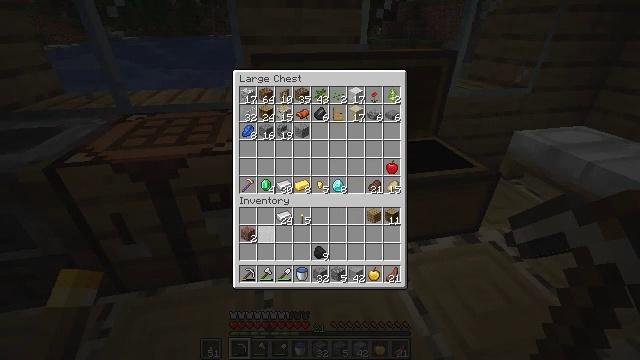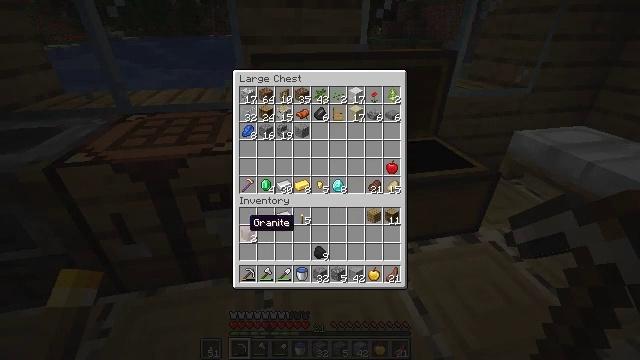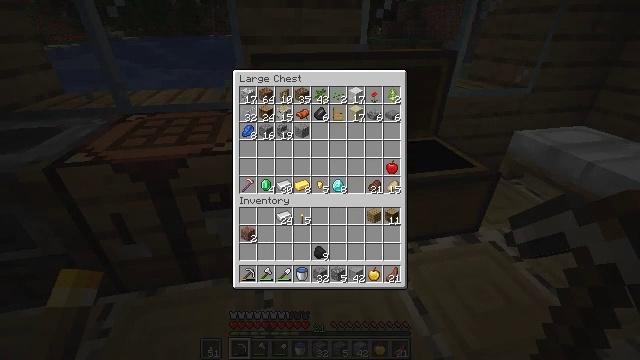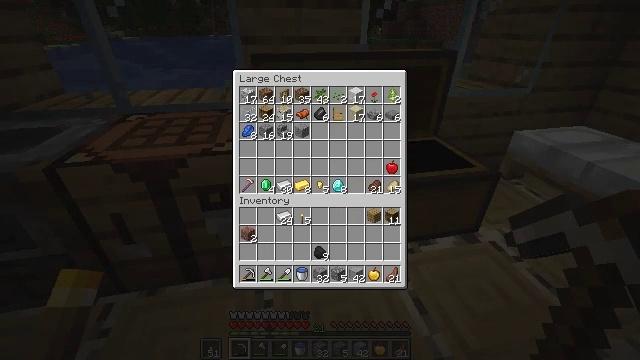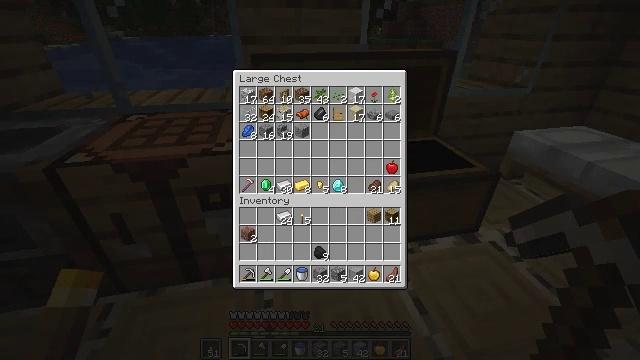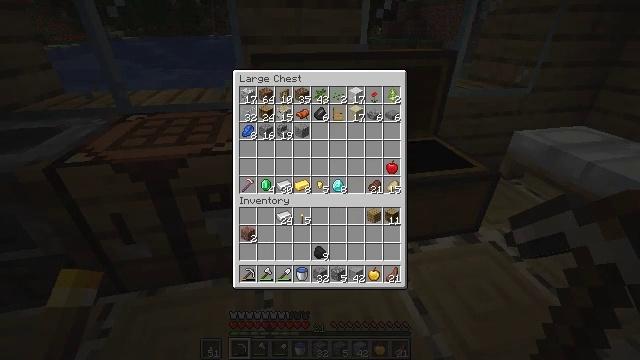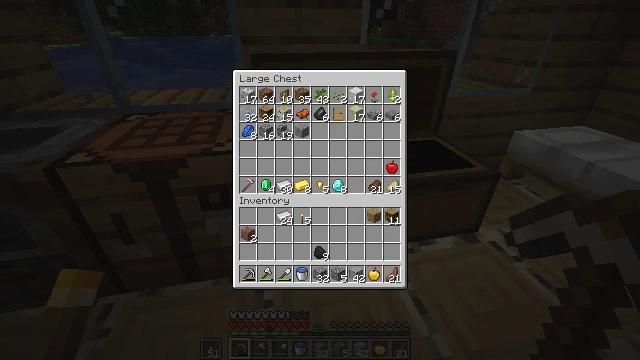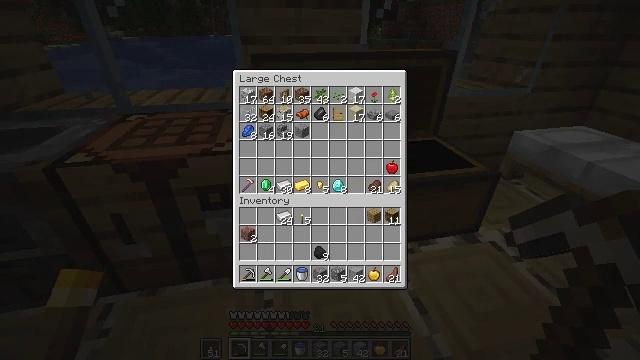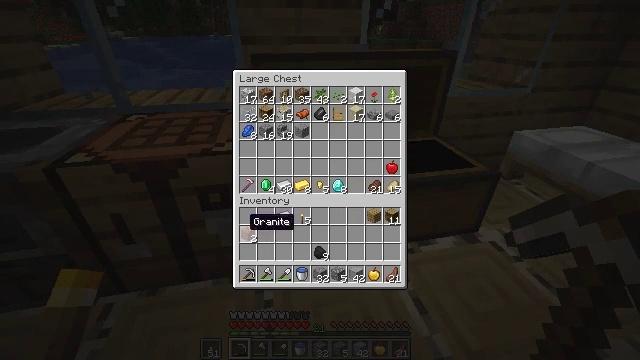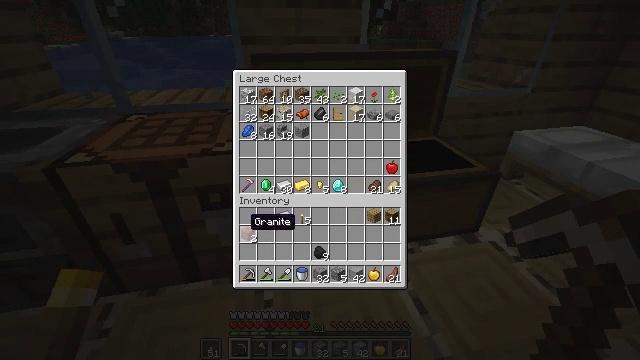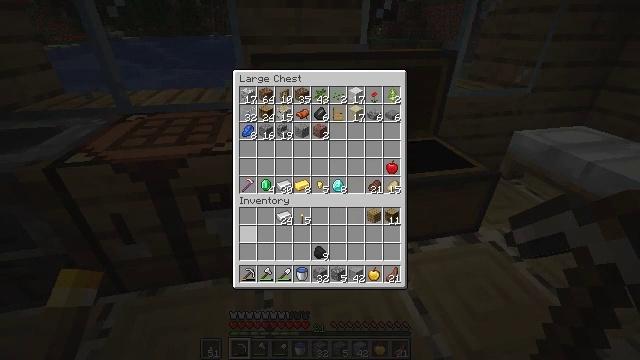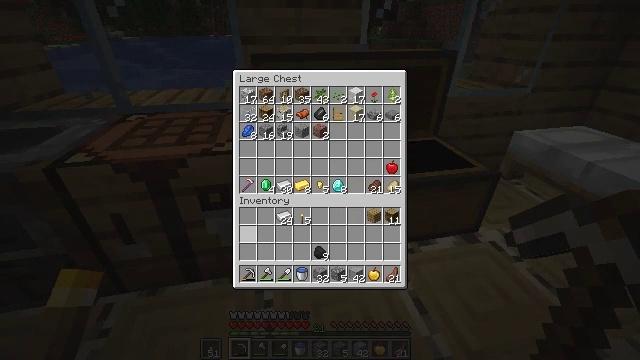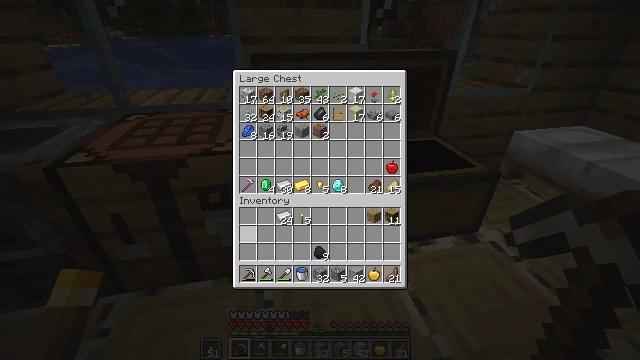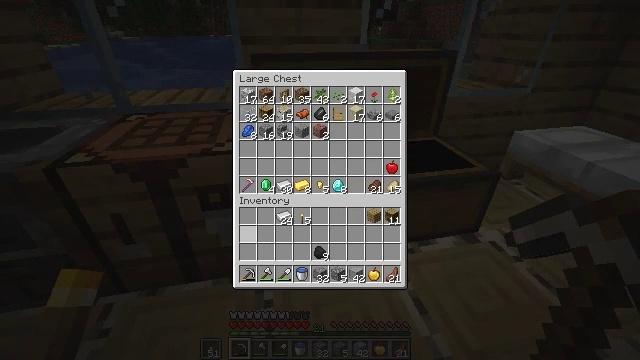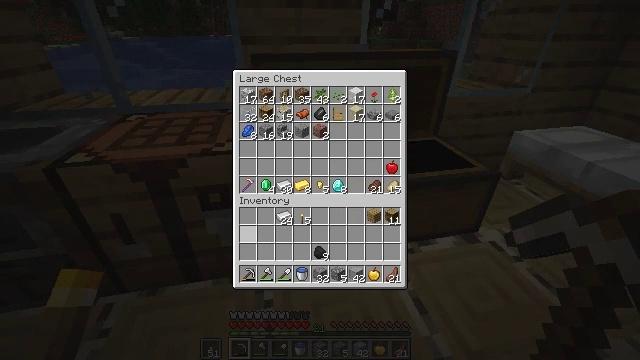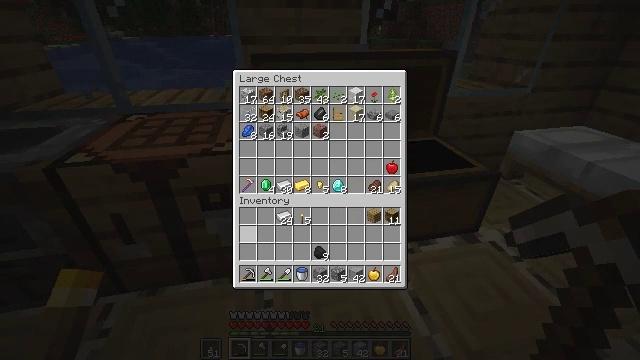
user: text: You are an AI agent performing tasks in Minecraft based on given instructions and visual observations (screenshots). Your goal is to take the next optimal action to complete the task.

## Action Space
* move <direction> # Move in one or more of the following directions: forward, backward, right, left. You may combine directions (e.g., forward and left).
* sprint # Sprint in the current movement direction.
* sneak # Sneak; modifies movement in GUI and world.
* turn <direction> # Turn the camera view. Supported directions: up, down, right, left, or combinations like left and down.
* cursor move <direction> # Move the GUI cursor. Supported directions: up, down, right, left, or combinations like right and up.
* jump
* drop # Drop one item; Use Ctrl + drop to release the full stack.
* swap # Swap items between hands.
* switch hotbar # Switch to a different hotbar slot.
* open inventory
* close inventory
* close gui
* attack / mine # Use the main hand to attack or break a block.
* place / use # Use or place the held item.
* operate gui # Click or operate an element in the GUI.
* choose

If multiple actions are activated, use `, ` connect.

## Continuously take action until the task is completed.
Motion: motion action
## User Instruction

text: Remove the torch from its spot.
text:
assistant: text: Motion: sneak, cursor move left
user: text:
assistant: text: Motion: sneak, cursor move left
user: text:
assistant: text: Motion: sneak
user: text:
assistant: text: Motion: sneak, operate gui
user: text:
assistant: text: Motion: sneak, operate gui
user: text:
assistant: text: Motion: sneak
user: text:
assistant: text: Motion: sneak
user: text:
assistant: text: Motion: sneak
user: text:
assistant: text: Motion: sneak
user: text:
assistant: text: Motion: sneak, operate gui
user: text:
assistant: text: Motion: sneak, operate gui
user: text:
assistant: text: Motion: sneak, operate gui
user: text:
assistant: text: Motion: sneak
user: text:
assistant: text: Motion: sneak
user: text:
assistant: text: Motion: no_op
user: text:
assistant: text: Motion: no_op
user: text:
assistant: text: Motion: cursor move right and down
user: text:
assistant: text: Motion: cursor move right and down
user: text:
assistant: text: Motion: no_op
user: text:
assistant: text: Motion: no_op
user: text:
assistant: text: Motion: no_op
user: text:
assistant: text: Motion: sneak
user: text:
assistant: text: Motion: sneak, cursor move down
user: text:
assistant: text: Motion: sneak
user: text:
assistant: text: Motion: sneak
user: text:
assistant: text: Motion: sneak
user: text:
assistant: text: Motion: sneak
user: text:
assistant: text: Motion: sneak
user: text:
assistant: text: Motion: sneak
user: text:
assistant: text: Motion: sneak